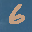
Label: 6